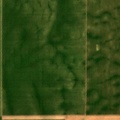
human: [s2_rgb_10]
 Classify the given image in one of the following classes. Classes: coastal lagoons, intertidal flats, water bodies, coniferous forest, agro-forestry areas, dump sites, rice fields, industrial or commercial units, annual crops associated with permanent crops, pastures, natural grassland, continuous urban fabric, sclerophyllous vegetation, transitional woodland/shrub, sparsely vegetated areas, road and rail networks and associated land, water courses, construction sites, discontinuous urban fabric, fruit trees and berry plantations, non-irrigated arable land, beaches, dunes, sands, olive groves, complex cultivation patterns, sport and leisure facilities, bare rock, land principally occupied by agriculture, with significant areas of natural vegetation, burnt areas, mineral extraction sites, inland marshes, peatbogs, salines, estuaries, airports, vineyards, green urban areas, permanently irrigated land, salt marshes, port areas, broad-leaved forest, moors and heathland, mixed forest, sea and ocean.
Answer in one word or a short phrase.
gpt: non-irrigated arable land